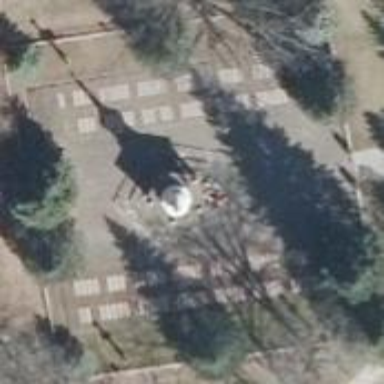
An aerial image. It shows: Historic memorial.